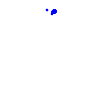
Particle: electron